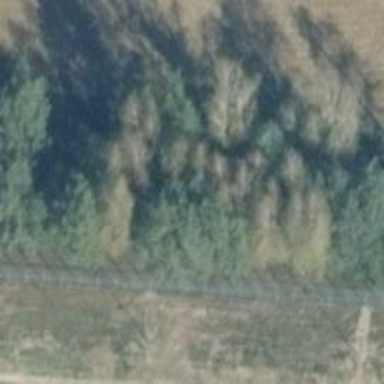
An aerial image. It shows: Deciduous broadleaved scrub.